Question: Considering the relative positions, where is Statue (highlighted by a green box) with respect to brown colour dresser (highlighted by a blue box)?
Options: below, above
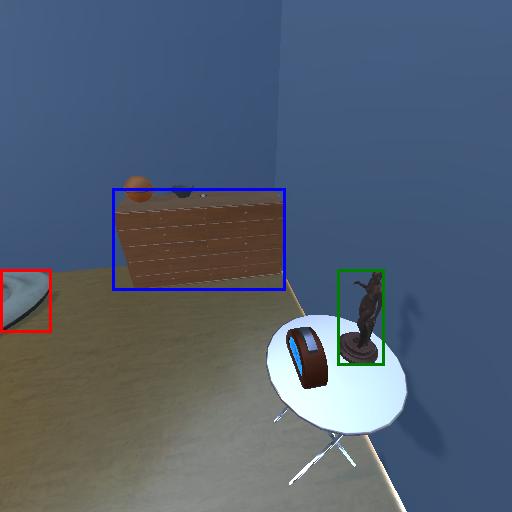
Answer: below